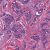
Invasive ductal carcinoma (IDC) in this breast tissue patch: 1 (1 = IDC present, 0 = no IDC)